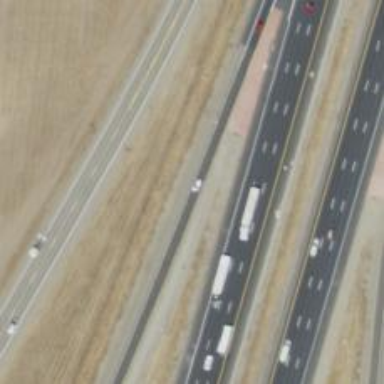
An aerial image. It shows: Motorway link.